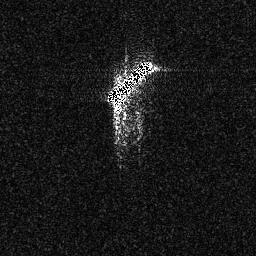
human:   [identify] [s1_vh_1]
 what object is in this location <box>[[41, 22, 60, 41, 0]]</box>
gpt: <ref>1 large ship at the center</ref>